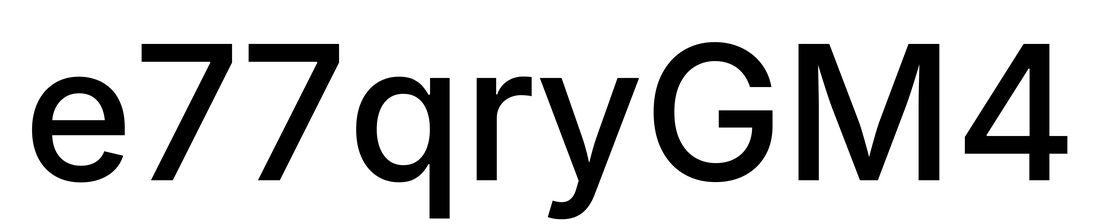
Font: Inter_Medium